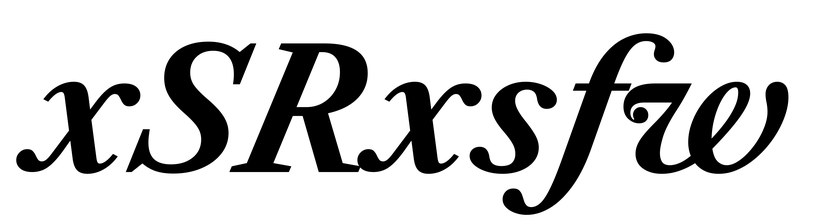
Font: LibreCaslonText-Italic_Bold_Italic